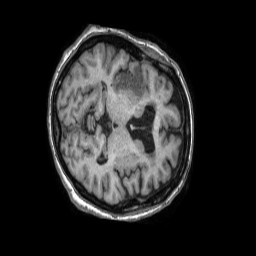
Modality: T1w
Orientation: axial
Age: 77
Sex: female
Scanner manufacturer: philips
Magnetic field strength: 1.5 T
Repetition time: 0.007117 s
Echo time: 0.003216 s